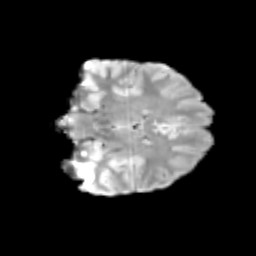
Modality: T2w
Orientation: coronal
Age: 11
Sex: female
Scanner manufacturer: siemens
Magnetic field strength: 3 T
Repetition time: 3.8 s
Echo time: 0.07 s